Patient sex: M
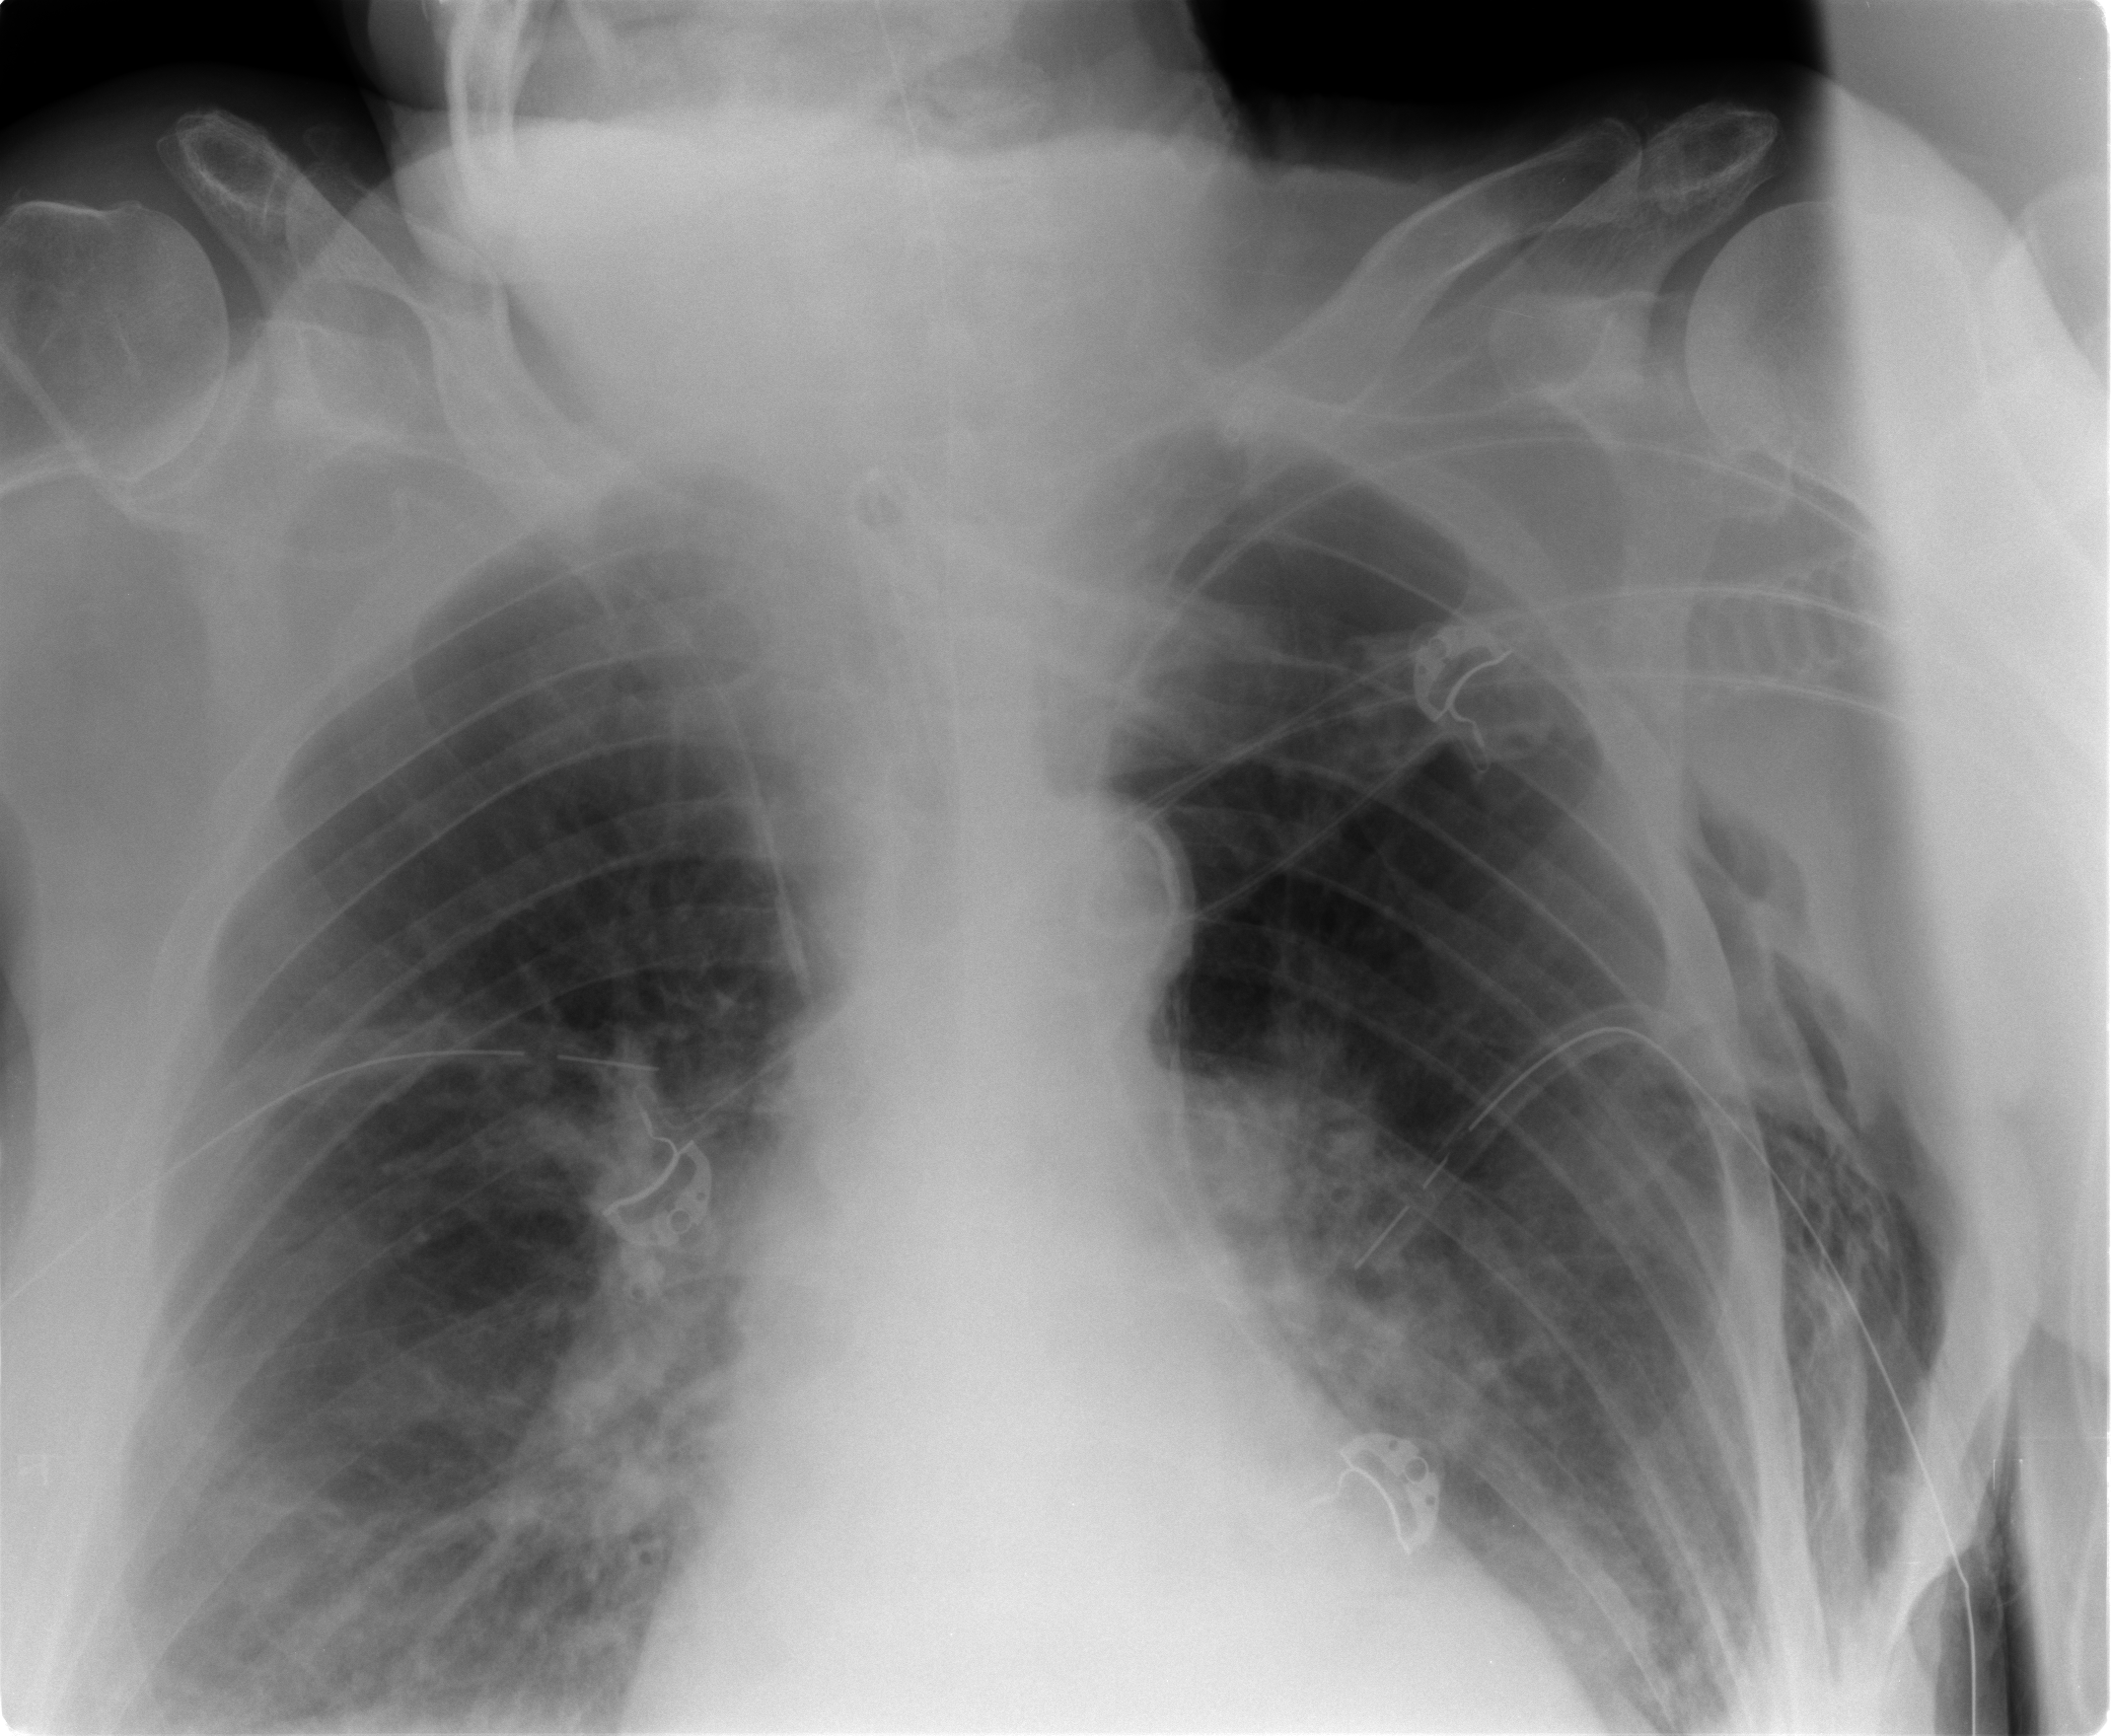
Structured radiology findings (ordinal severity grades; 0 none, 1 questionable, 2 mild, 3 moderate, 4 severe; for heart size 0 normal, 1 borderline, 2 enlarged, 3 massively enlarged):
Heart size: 2
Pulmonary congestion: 2
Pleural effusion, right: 0
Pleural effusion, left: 0
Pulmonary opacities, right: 1
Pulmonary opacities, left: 1
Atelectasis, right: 2
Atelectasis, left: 2